Interaction volume radius: 5 \u00c5
Interaction volume height: 15 \u00c5
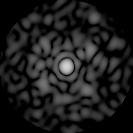
Disorder parameter: 0.8399